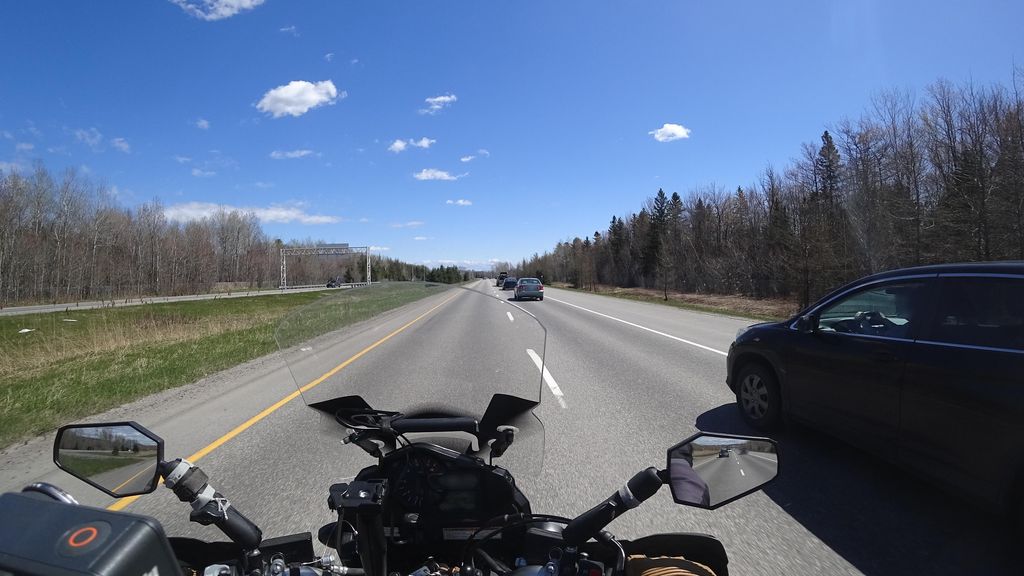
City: quebec_city